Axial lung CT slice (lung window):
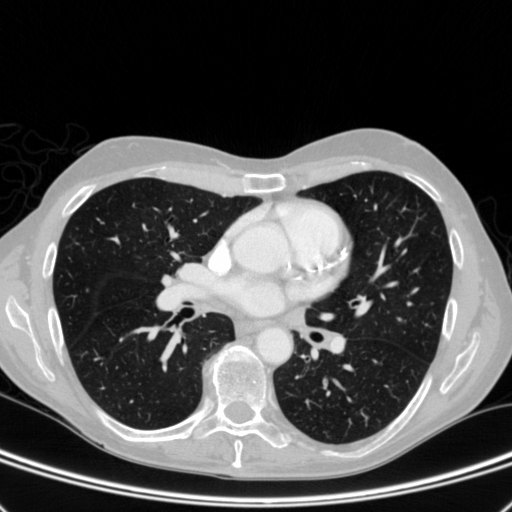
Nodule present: no